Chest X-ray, AP view. Patient: 50 years old, sex M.
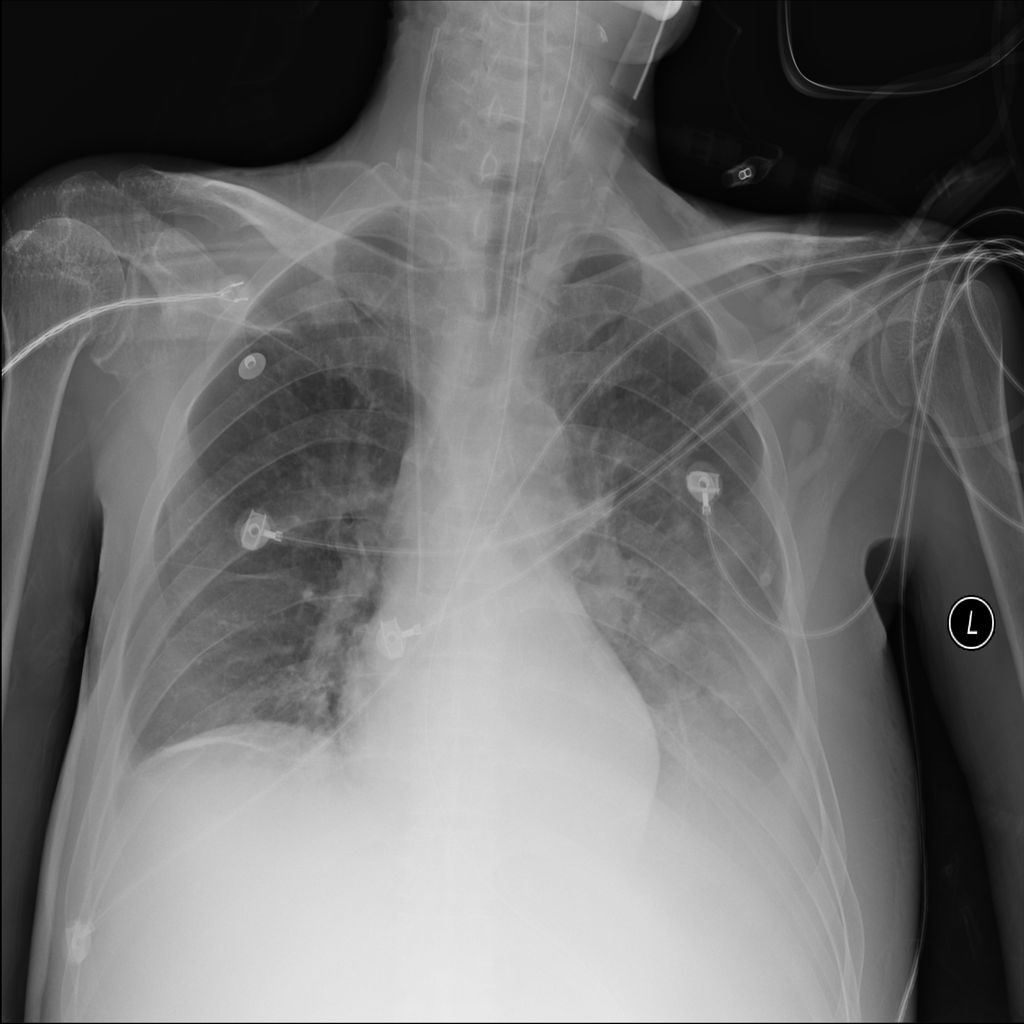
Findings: Effusion